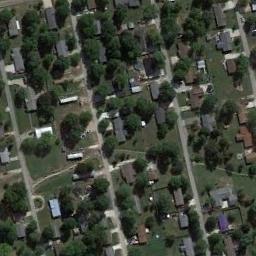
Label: medium_residential